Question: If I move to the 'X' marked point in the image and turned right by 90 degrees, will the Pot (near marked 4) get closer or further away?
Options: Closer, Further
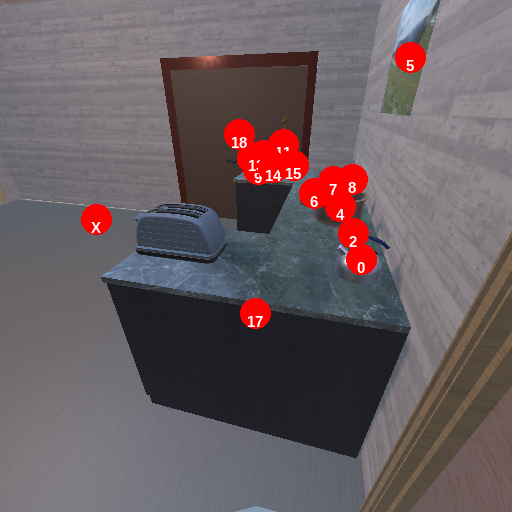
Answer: Closer